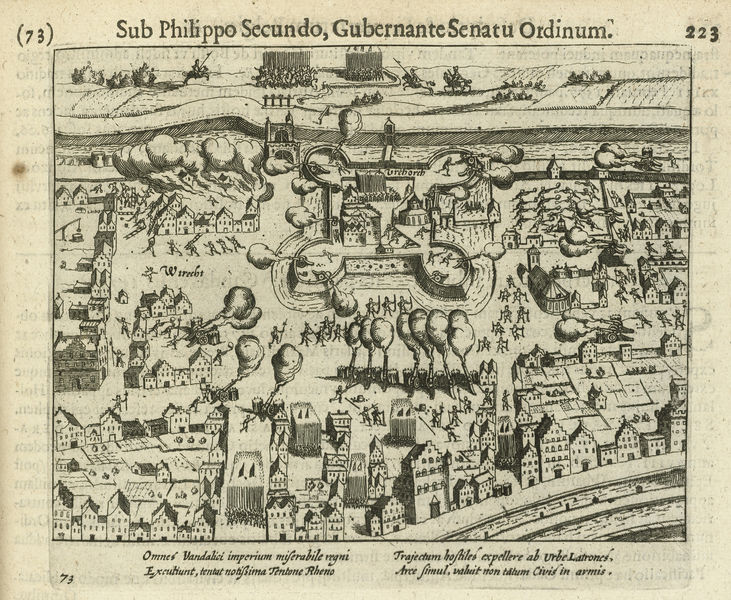
Titel: Beleg van Vredenburg
Künstler: Simon Frisius
Standort: Amsterdam
Institution: Rijksmuseum
Schlagwörter: baum, kampf, fluss, menschen, stadt, männer, zeichnung, gebäude, haus, schloss, gesellschaft, häuser, qualm, rauch, wege, brunnen, schrift, ansicht, giebel, platz, brand, krieg, soldaten, straßen, kanone, festung, druck, stich, militär, soldat, heer, stadtmauer, plan, kanonen, löschen, latein, stadtplan, leitern, einnahme, beschuss, iebel, stadteinnahme